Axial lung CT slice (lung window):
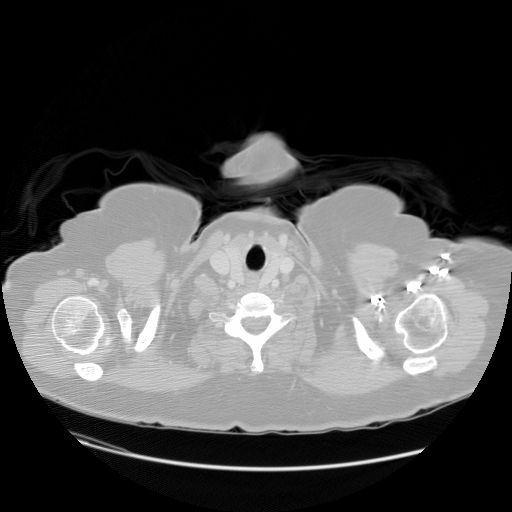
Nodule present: no